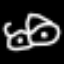
Label: frog